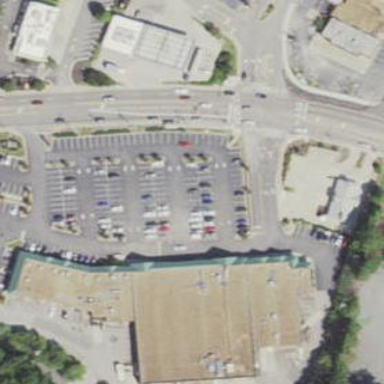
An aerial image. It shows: Retail area.